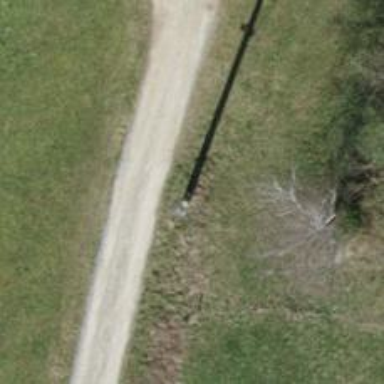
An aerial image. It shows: Concrete power pole.